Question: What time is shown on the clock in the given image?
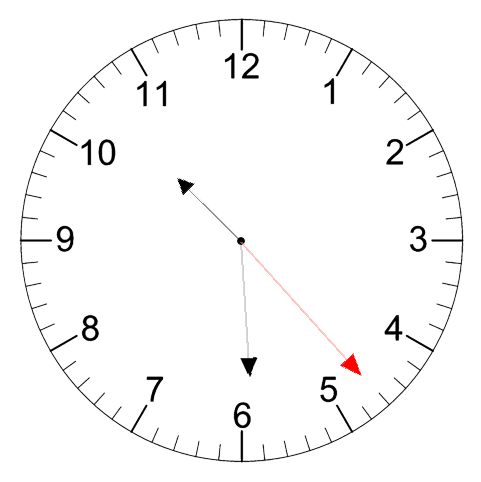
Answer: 10:29:23